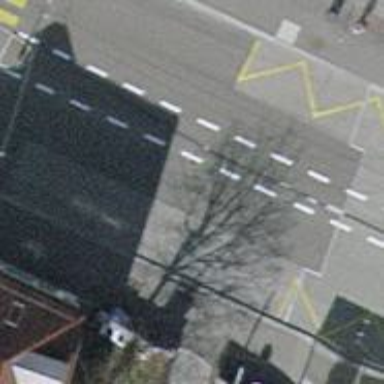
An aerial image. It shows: Trolleybus stop position for public transport.